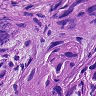
Metastatic tissue present: yes